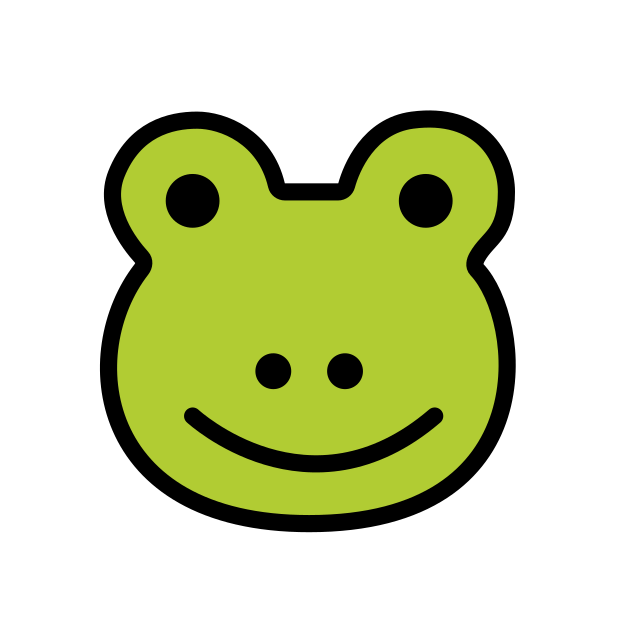
Emoji: 🐸
Name: frog face
Unicode: 0x1f438